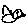
Label: bird